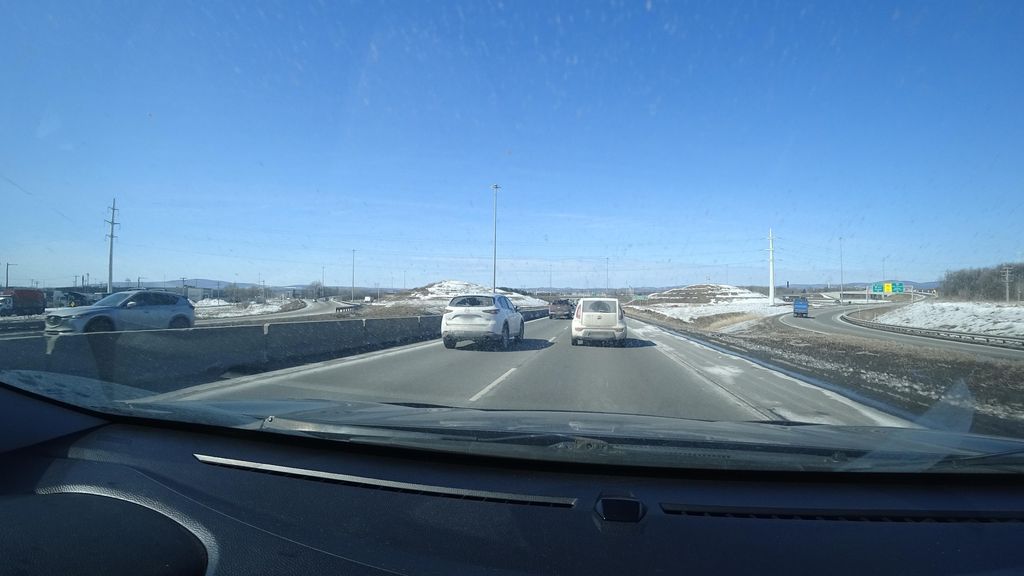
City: quebec_city